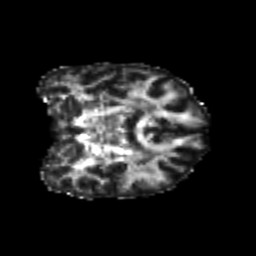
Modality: FA
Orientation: coronal
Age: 26
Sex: female
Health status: healthy
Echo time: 0.074 s